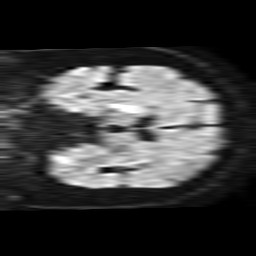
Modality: TRACE
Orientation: coronal
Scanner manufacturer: philips
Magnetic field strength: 1.5 T
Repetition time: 3.63 s
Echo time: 0.07155 s